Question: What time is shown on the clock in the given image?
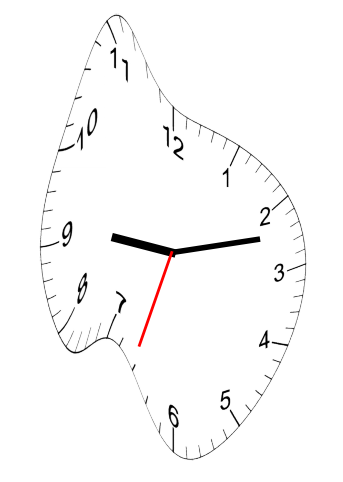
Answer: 09:12:33